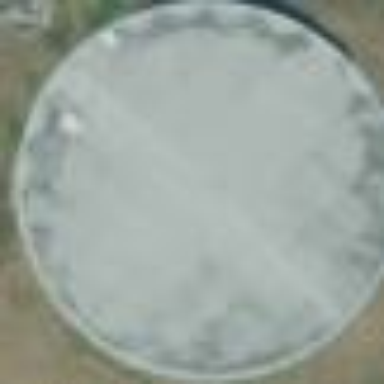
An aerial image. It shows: Storage tank for holding water.